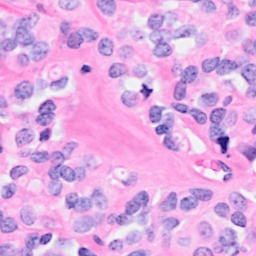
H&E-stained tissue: Breast